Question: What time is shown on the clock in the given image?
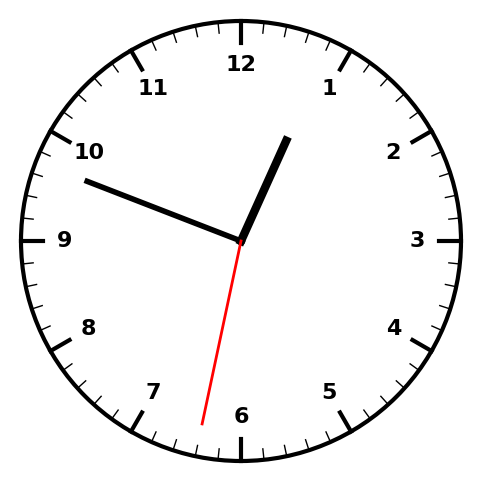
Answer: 12:48:32